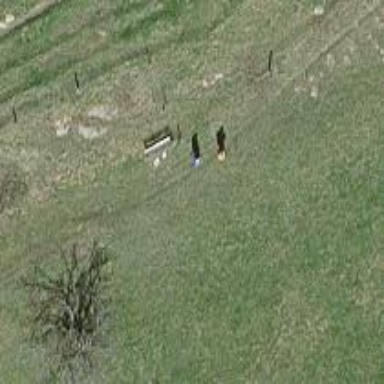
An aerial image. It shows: Bench for seating.